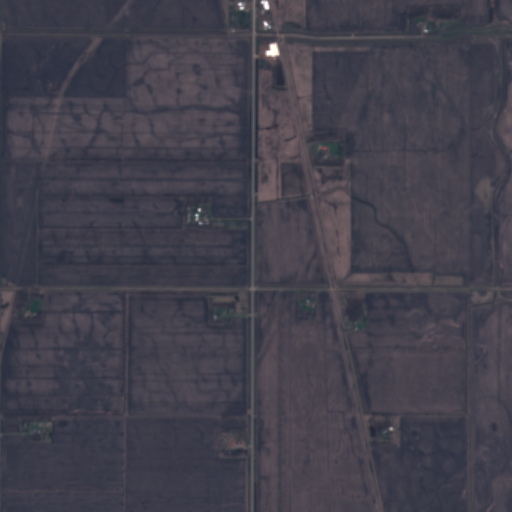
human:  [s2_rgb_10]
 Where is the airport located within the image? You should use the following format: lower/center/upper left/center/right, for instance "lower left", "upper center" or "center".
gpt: The airport is located in the upper right of the image.
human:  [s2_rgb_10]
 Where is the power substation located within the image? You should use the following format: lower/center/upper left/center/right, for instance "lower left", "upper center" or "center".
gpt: The power substation is located in the upper center of the image.
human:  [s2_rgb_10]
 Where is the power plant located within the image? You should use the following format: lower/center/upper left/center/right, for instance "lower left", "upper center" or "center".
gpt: There is no power plant in the image.